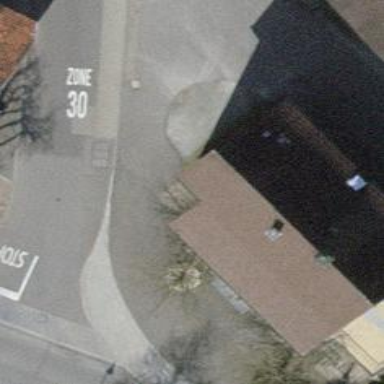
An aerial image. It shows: School.